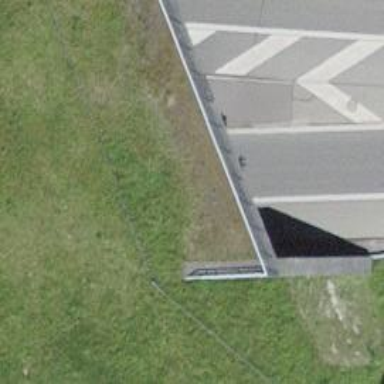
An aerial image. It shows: Tunnel under motorway link.